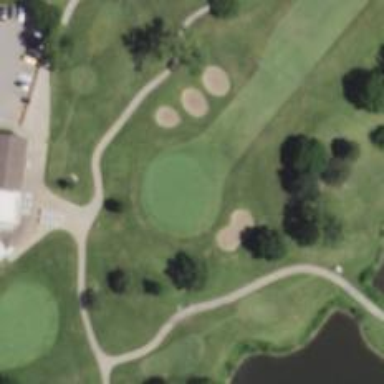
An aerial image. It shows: View of golf hole.